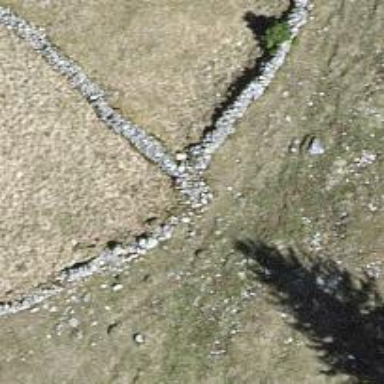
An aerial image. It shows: Wall is shown in the image.